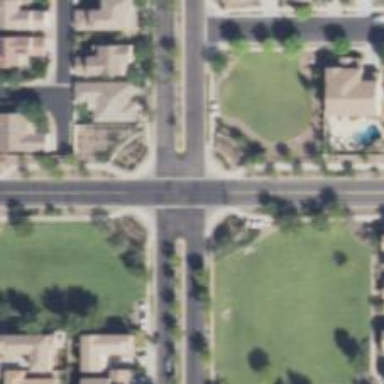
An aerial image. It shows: Smooth asphalt road in residential area.